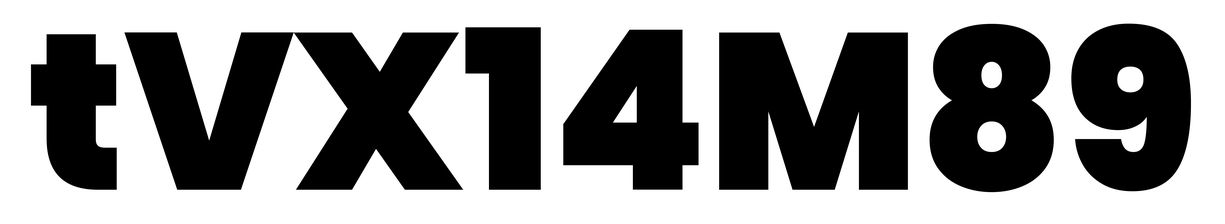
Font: Poppins-Black